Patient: sex M, age 57
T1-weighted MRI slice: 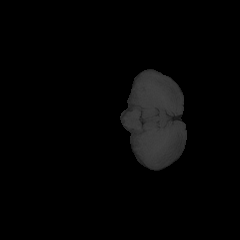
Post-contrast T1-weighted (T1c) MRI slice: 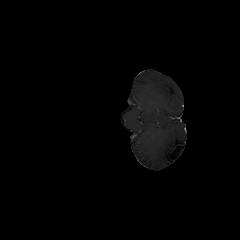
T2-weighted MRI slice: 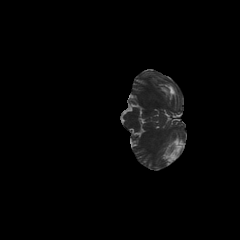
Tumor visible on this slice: no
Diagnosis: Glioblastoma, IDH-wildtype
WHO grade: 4